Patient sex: M
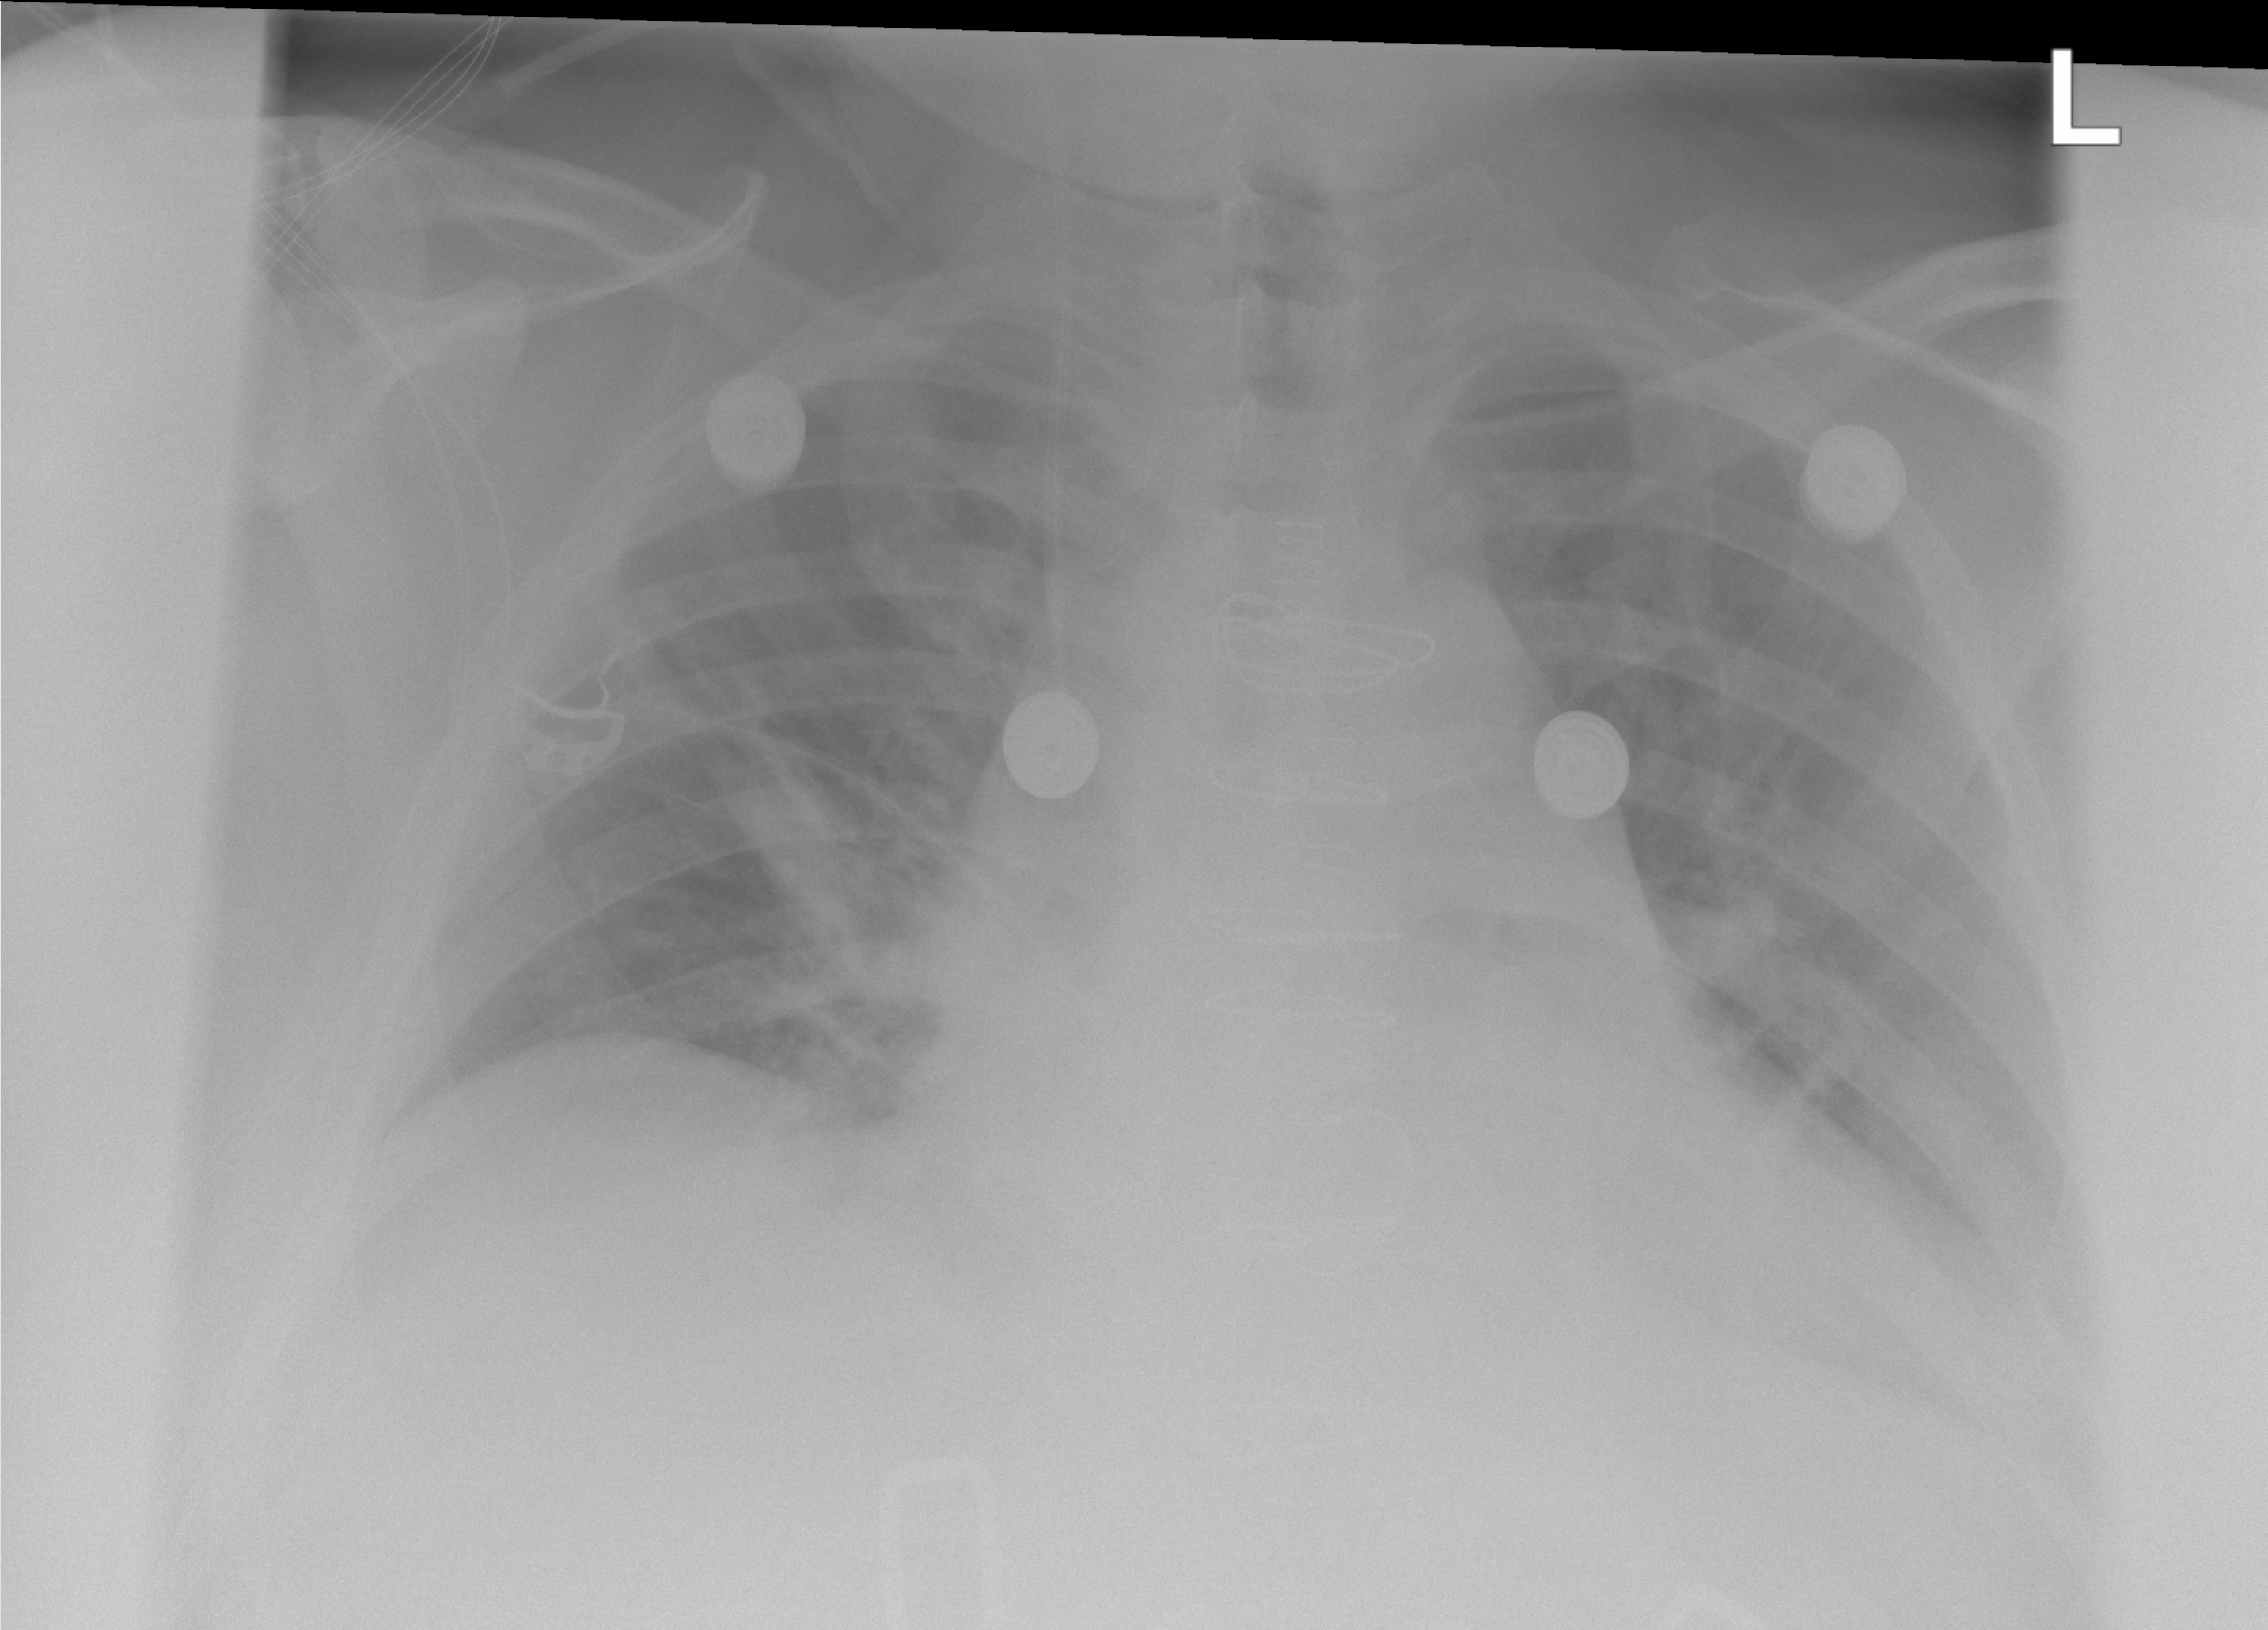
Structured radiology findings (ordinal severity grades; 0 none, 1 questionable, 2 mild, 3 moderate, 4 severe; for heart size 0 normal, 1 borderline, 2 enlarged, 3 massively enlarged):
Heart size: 2
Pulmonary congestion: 0
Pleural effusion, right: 1
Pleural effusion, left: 0
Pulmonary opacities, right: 1
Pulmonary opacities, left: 0
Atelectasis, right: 0
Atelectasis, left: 2